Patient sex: M
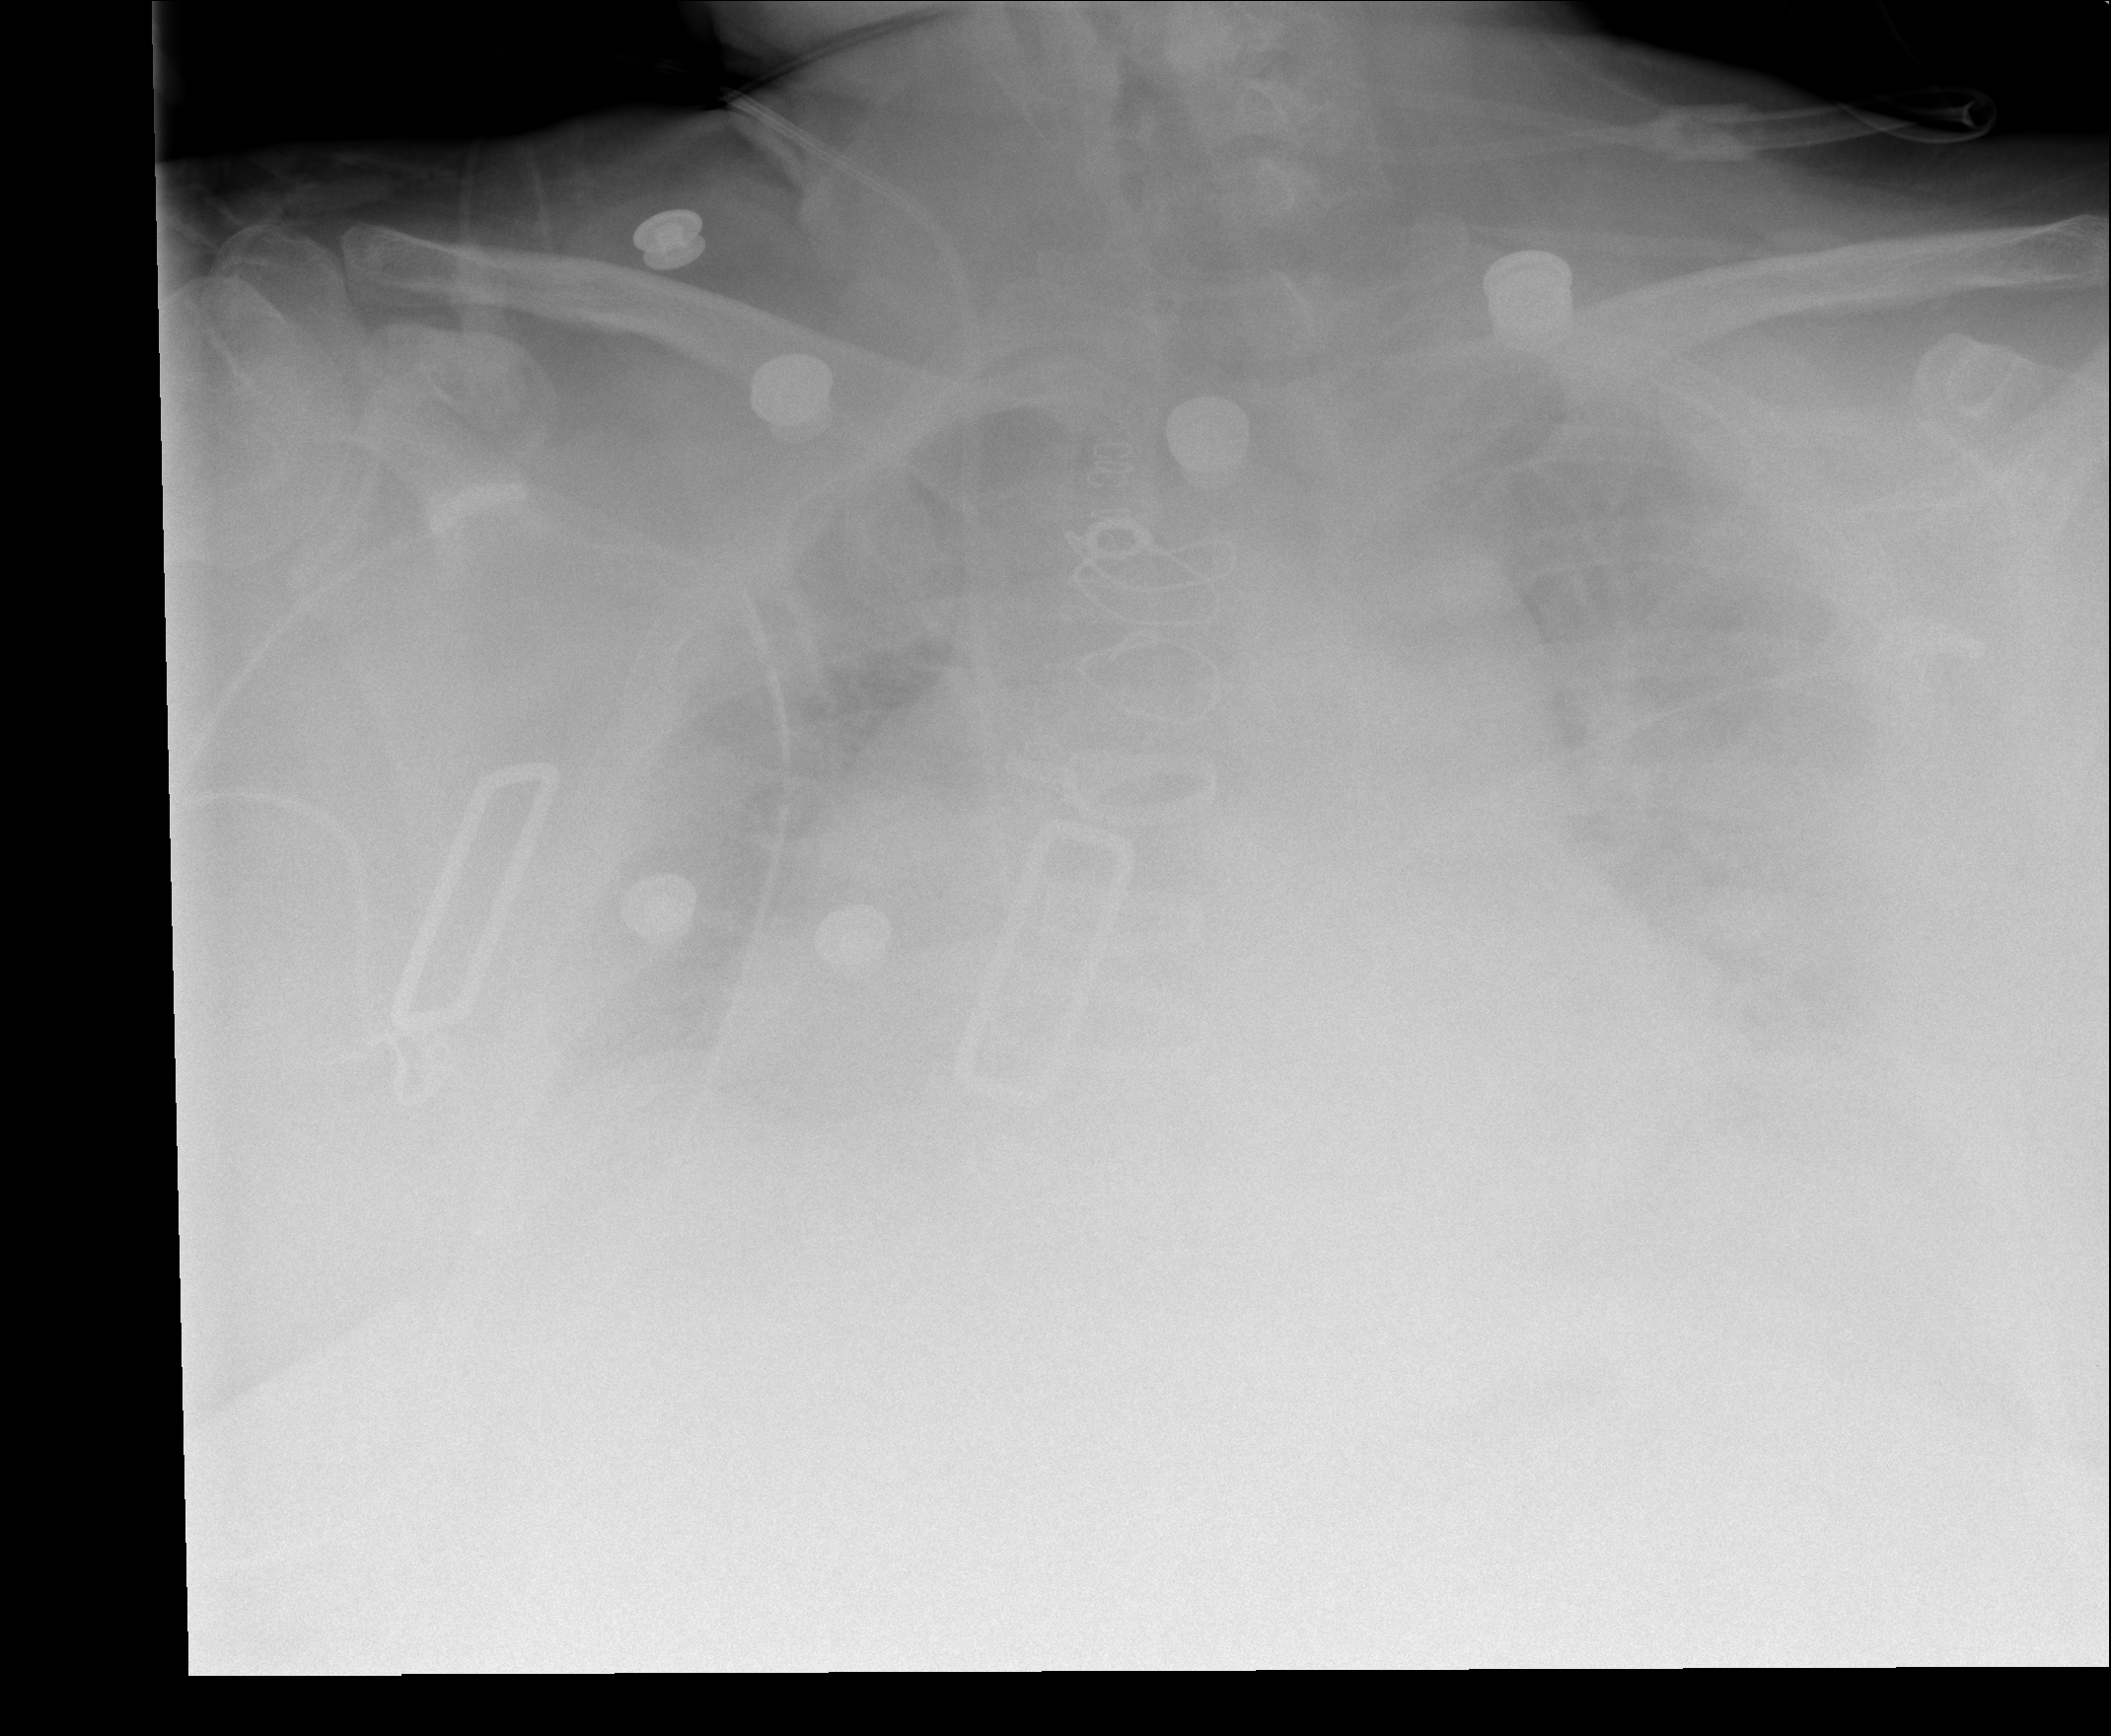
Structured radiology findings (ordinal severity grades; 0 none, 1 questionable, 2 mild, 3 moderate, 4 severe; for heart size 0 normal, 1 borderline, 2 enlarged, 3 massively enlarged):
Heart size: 3
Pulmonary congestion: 2
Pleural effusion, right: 2
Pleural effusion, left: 2
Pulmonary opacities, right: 0
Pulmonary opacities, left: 0
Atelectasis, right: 2
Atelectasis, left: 2